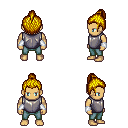
a pixel art fantasy rpg character, male body template, human, tanned skin, steel chest armor, teal pants, blonde short topknot hairstyle, white cloth bracers, four views (front, back, left, right), 2x2 character sprite sheet, small pixel art, hard edges, no anti-aliasing